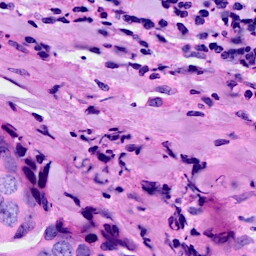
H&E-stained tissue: Breast